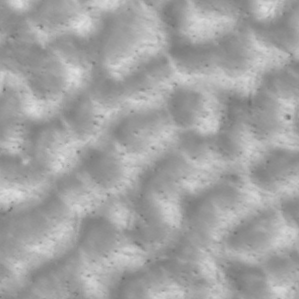
Label: non_frost